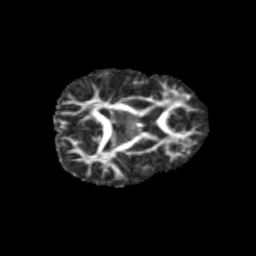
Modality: FA
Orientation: axial
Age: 13
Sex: female
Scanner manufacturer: siemens
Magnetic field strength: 3 T
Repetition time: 3.8 s
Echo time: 0.07 s